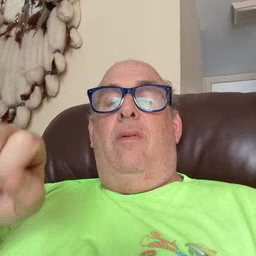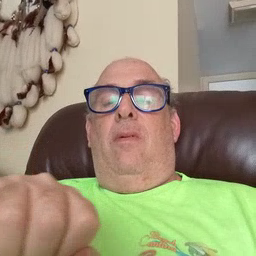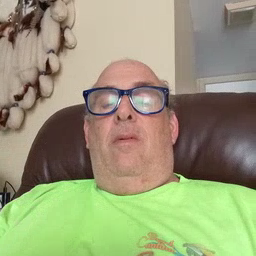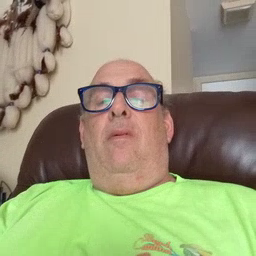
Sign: shoe